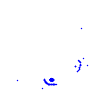
Particle: proton